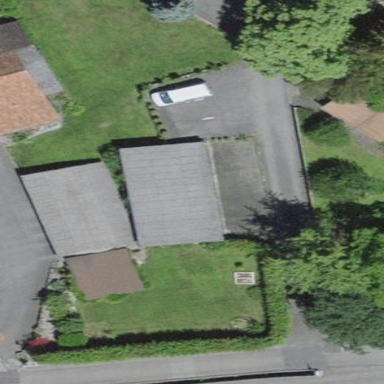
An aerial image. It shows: Group of garages.